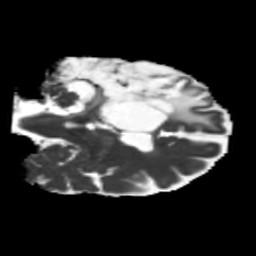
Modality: MD
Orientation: coronal
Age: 48
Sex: male
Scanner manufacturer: siemens
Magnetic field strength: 3 T
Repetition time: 5.25 s
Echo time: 0.08 s